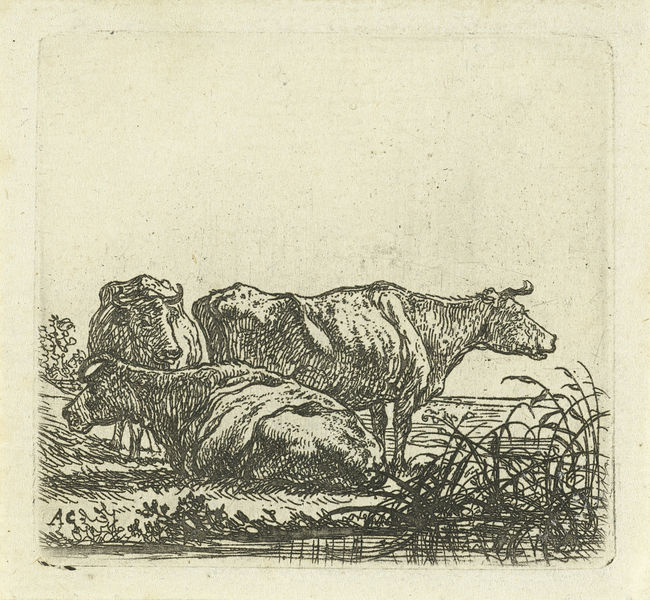
Titel: Drie koeien
Künstler: Aelbert Cuyp
Standort: Amsterdam
Institution: Rijksmuseum
Schlagwörter: white, black, sitting, three, sky, tree, lake, water, eyes, grass, drawing, animals, etching, illustration, sketch, back, legs, bush, cattle, cow, cows, bull, horns, vegetation, paint, bulls, stll life, gress, mooing, mod, powl, waterbufloo